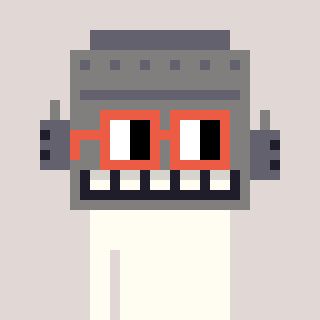
a pixel art character with square orange glasses, a robot-shaped head and a green-colored body on a warm background